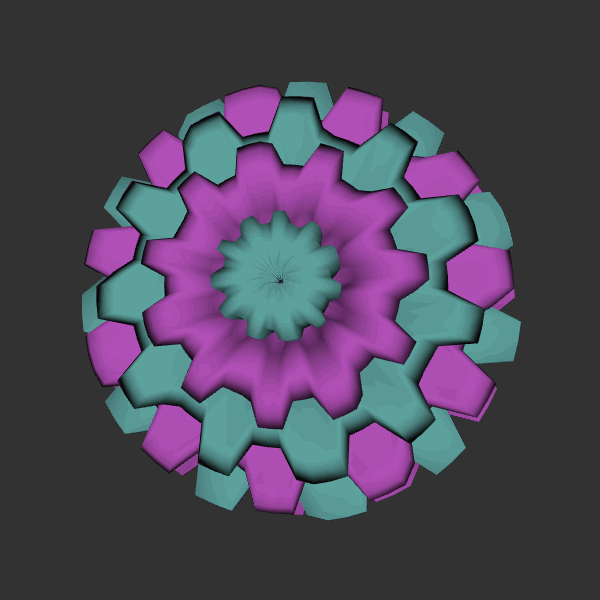
Background: dark